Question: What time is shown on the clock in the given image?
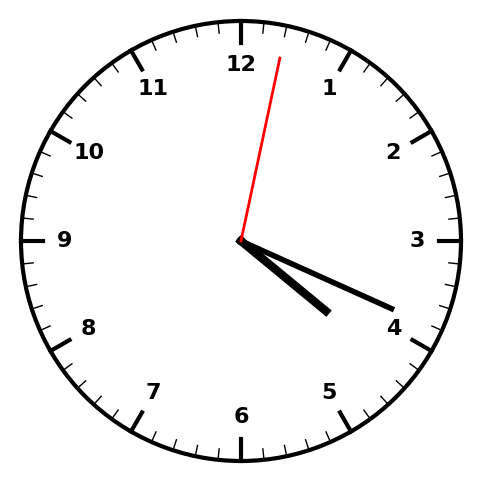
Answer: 04:19:02